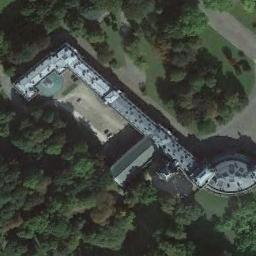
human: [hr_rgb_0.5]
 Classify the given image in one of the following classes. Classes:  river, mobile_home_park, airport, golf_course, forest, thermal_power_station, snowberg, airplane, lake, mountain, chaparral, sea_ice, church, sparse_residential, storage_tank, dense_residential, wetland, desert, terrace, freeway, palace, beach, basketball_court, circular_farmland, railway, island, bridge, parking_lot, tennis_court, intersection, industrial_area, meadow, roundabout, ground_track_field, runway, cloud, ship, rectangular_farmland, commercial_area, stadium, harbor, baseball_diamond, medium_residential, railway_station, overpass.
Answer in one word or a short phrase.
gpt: palace